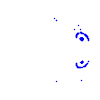
Particle: kaon